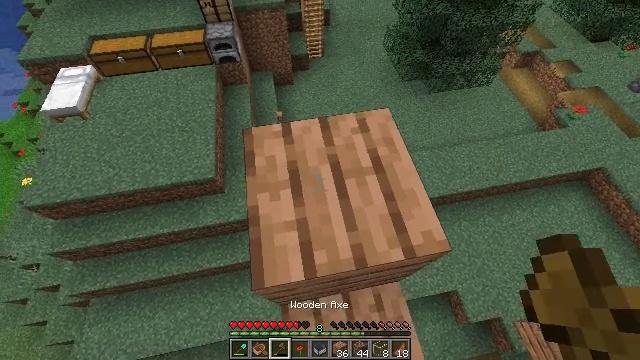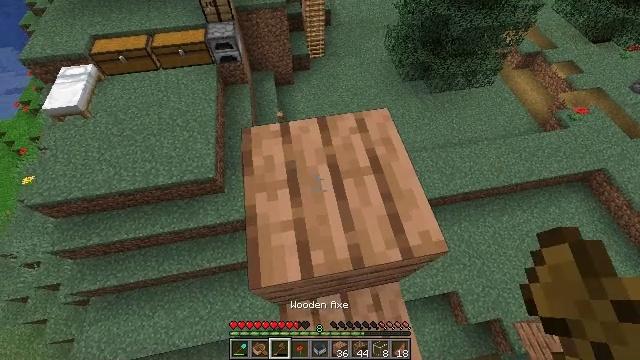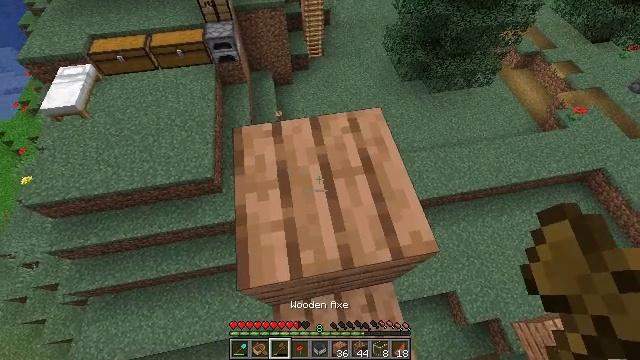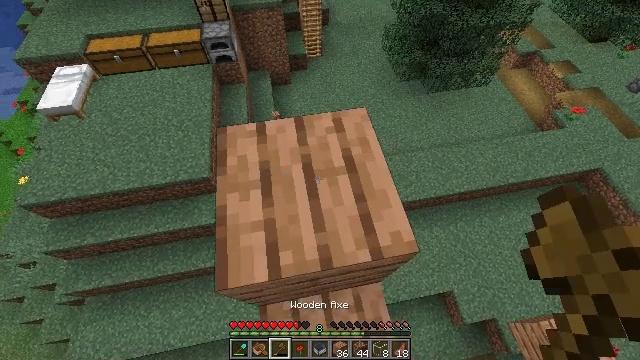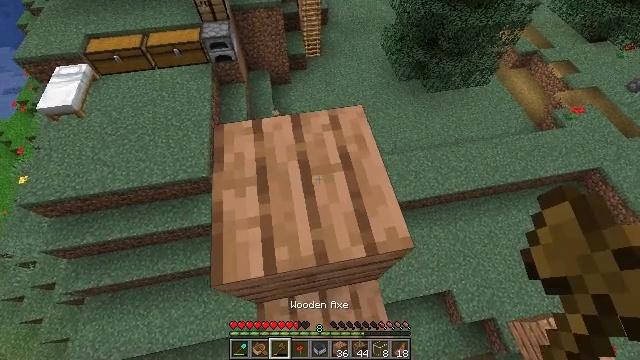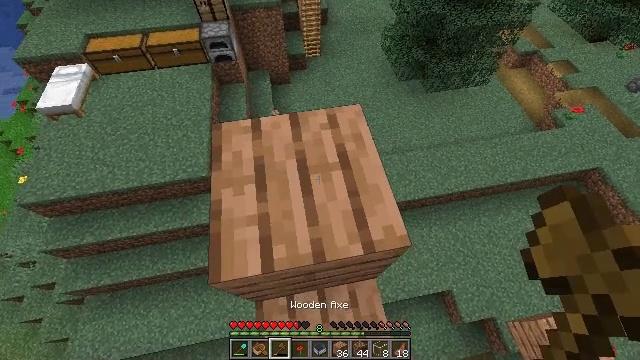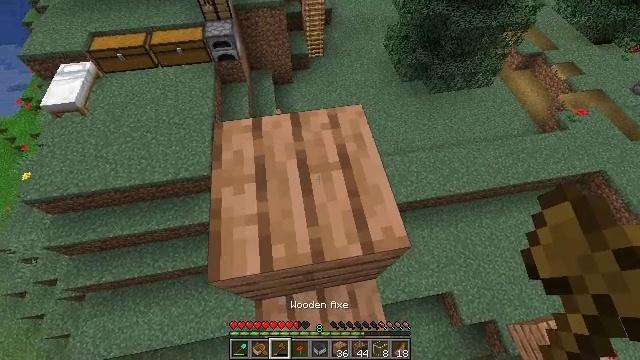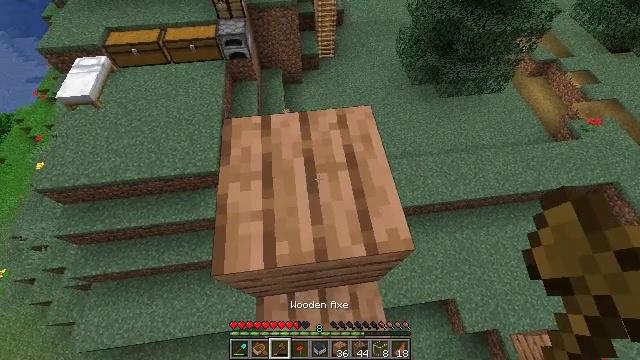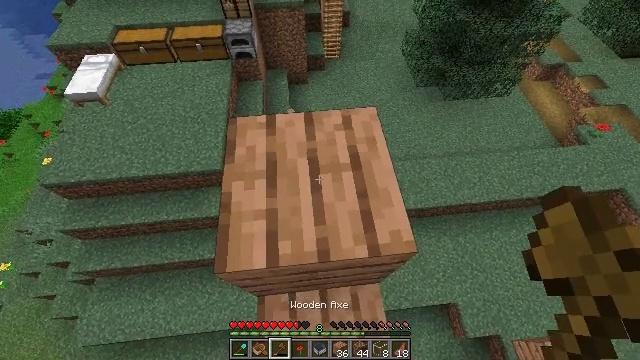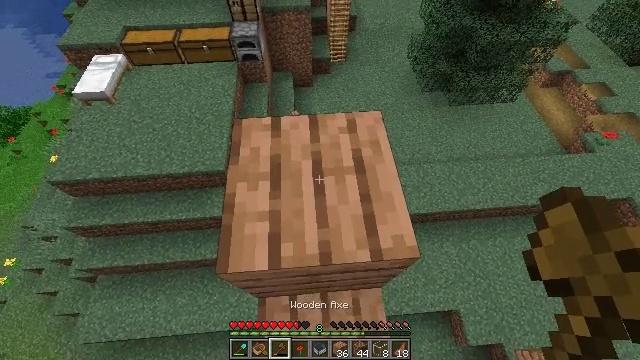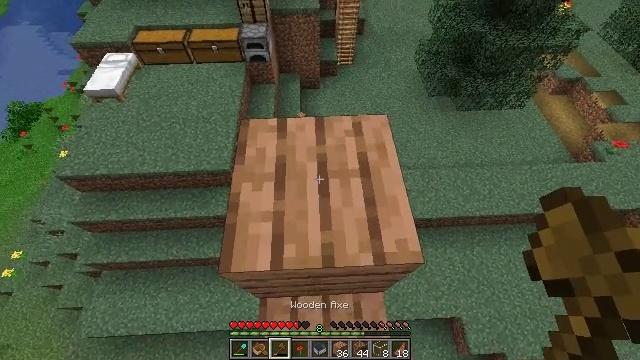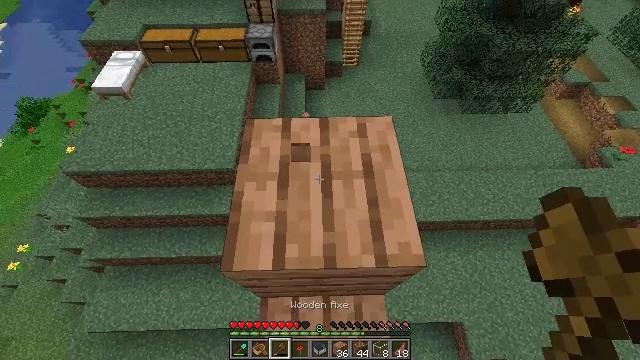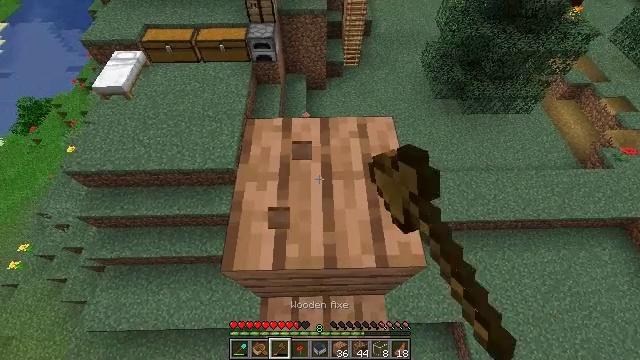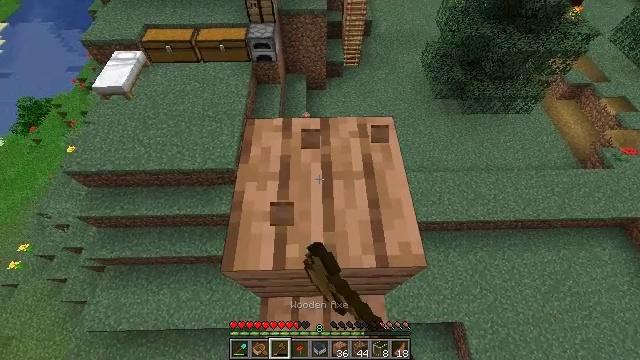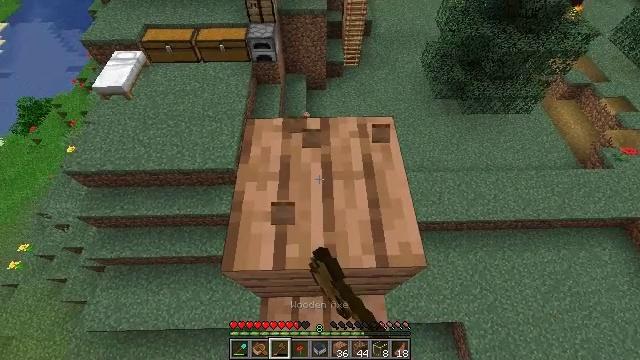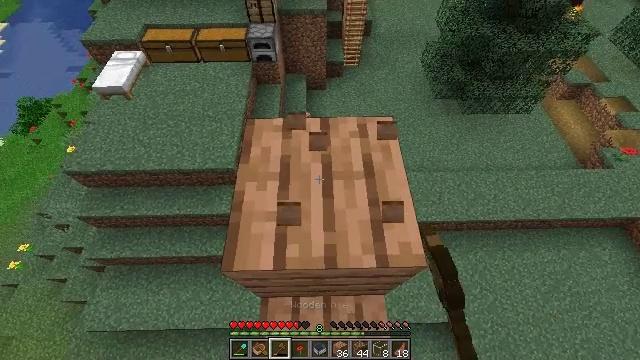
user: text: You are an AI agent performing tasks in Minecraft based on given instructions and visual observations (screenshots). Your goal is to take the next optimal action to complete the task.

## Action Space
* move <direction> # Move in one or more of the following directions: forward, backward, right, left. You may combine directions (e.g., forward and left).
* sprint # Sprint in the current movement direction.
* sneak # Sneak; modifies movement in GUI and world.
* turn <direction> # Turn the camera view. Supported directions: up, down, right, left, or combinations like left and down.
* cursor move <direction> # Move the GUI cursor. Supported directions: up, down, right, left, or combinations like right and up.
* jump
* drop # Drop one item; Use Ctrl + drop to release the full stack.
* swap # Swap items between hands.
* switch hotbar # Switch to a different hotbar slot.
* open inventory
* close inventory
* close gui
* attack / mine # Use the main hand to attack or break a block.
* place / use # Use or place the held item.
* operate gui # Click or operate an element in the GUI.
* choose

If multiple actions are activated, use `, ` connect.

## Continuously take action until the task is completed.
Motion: motion action
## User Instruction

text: Mine jungle planks from a structure.
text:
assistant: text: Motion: move right, sneak
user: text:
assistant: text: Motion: move right, sneak
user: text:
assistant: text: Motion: move right, sneak
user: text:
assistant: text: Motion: move back, sneak
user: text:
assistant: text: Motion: move back, sneak
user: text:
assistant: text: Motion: move back, sneak
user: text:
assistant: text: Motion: move back, sneak, turn left
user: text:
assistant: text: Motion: move back, sneak, turn left
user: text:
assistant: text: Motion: move back, sneak, turn left
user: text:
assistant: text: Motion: move back, sneak, turn left
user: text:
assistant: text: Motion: move back, sneak, turn left, attack / mine
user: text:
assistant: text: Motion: move back, sneak, attack / mine
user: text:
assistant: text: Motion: move back, sneak, attack / mine
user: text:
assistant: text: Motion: move back, sneak, attack / mine
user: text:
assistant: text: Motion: move back, sneak, attack / mine
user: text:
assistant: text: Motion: move back, sneak, turn down, attack / mine
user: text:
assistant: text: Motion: move back, sneak, attack / mine
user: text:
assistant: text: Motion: move back, sneak, attack / mine
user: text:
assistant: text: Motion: move back, sneak, attack / mine
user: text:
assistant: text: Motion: move back, sneak, attack / mine
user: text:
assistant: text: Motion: move back, sneak, attack / mine
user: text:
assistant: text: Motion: move back, sneak, attack / mine
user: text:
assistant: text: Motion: move back, sneak, attack / mine
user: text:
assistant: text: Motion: move back, sneak, attack / mine
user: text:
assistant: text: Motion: move back, sneak, attack / mine
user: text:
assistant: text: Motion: move back, sneak, turn left, attack / mine
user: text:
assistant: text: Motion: move back, sneak, attack / mine
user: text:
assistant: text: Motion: move back, sneak, attack / mine
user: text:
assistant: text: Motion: move back, sneak, attack / mine
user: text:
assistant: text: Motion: move back, sneak, attack / mine